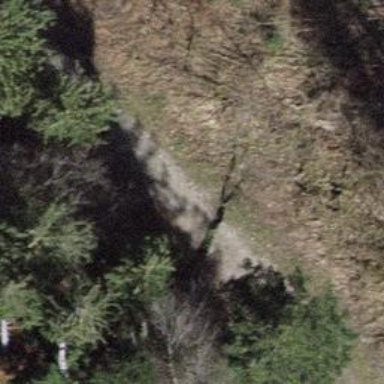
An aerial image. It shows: Gravel track with grade 4 quality.